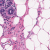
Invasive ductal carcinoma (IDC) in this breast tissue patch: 0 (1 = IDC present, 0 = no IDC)